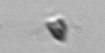
Label: Pyramimonas